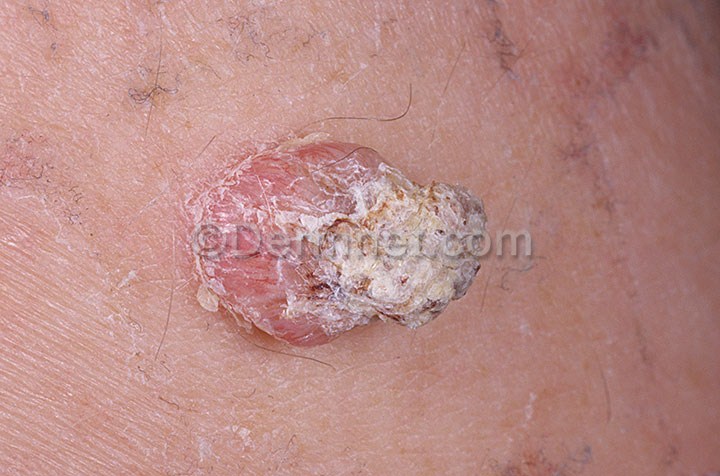
Disease: Warts Molluscum and other Viral Infections